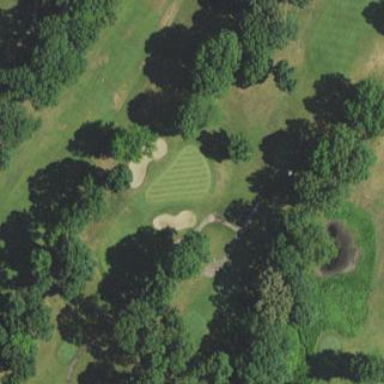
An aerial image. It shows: Golf fairway surrounded by grass.